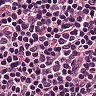
Metastatic tissue present: no